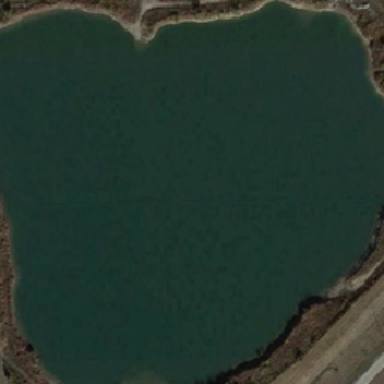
There are many trees around the vast lake .